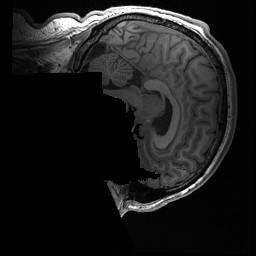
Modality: T1w
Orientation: sagittal
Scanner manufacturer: ge
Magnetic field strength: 3 T
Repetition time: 0.008164 s
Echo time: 0.003184 s